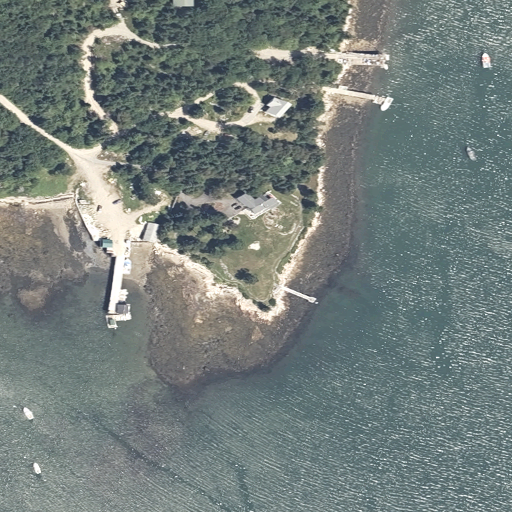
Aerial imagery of cape in Maine named Parker Head containing open water, herbaceous wetlands, mixed forest, shrub, evergreen forest, medium intensity development, low intensity development, and open development